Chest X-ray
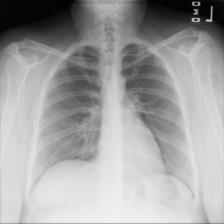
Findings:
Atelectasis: negative
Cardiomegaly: negative
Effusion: negative
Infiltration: positive
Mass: negative
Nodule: negative
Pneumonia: negative
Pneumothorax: negative
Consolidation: negative
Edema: negative
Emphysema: negative
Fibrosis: negative
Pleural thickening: negative
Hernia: negative